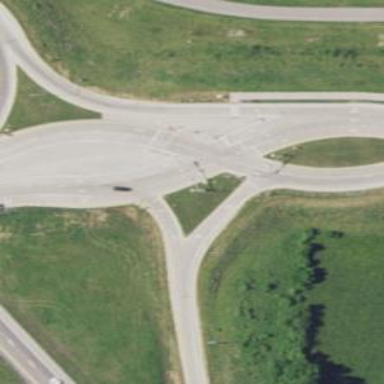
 featuring diverging diamond interchange (DDI)."